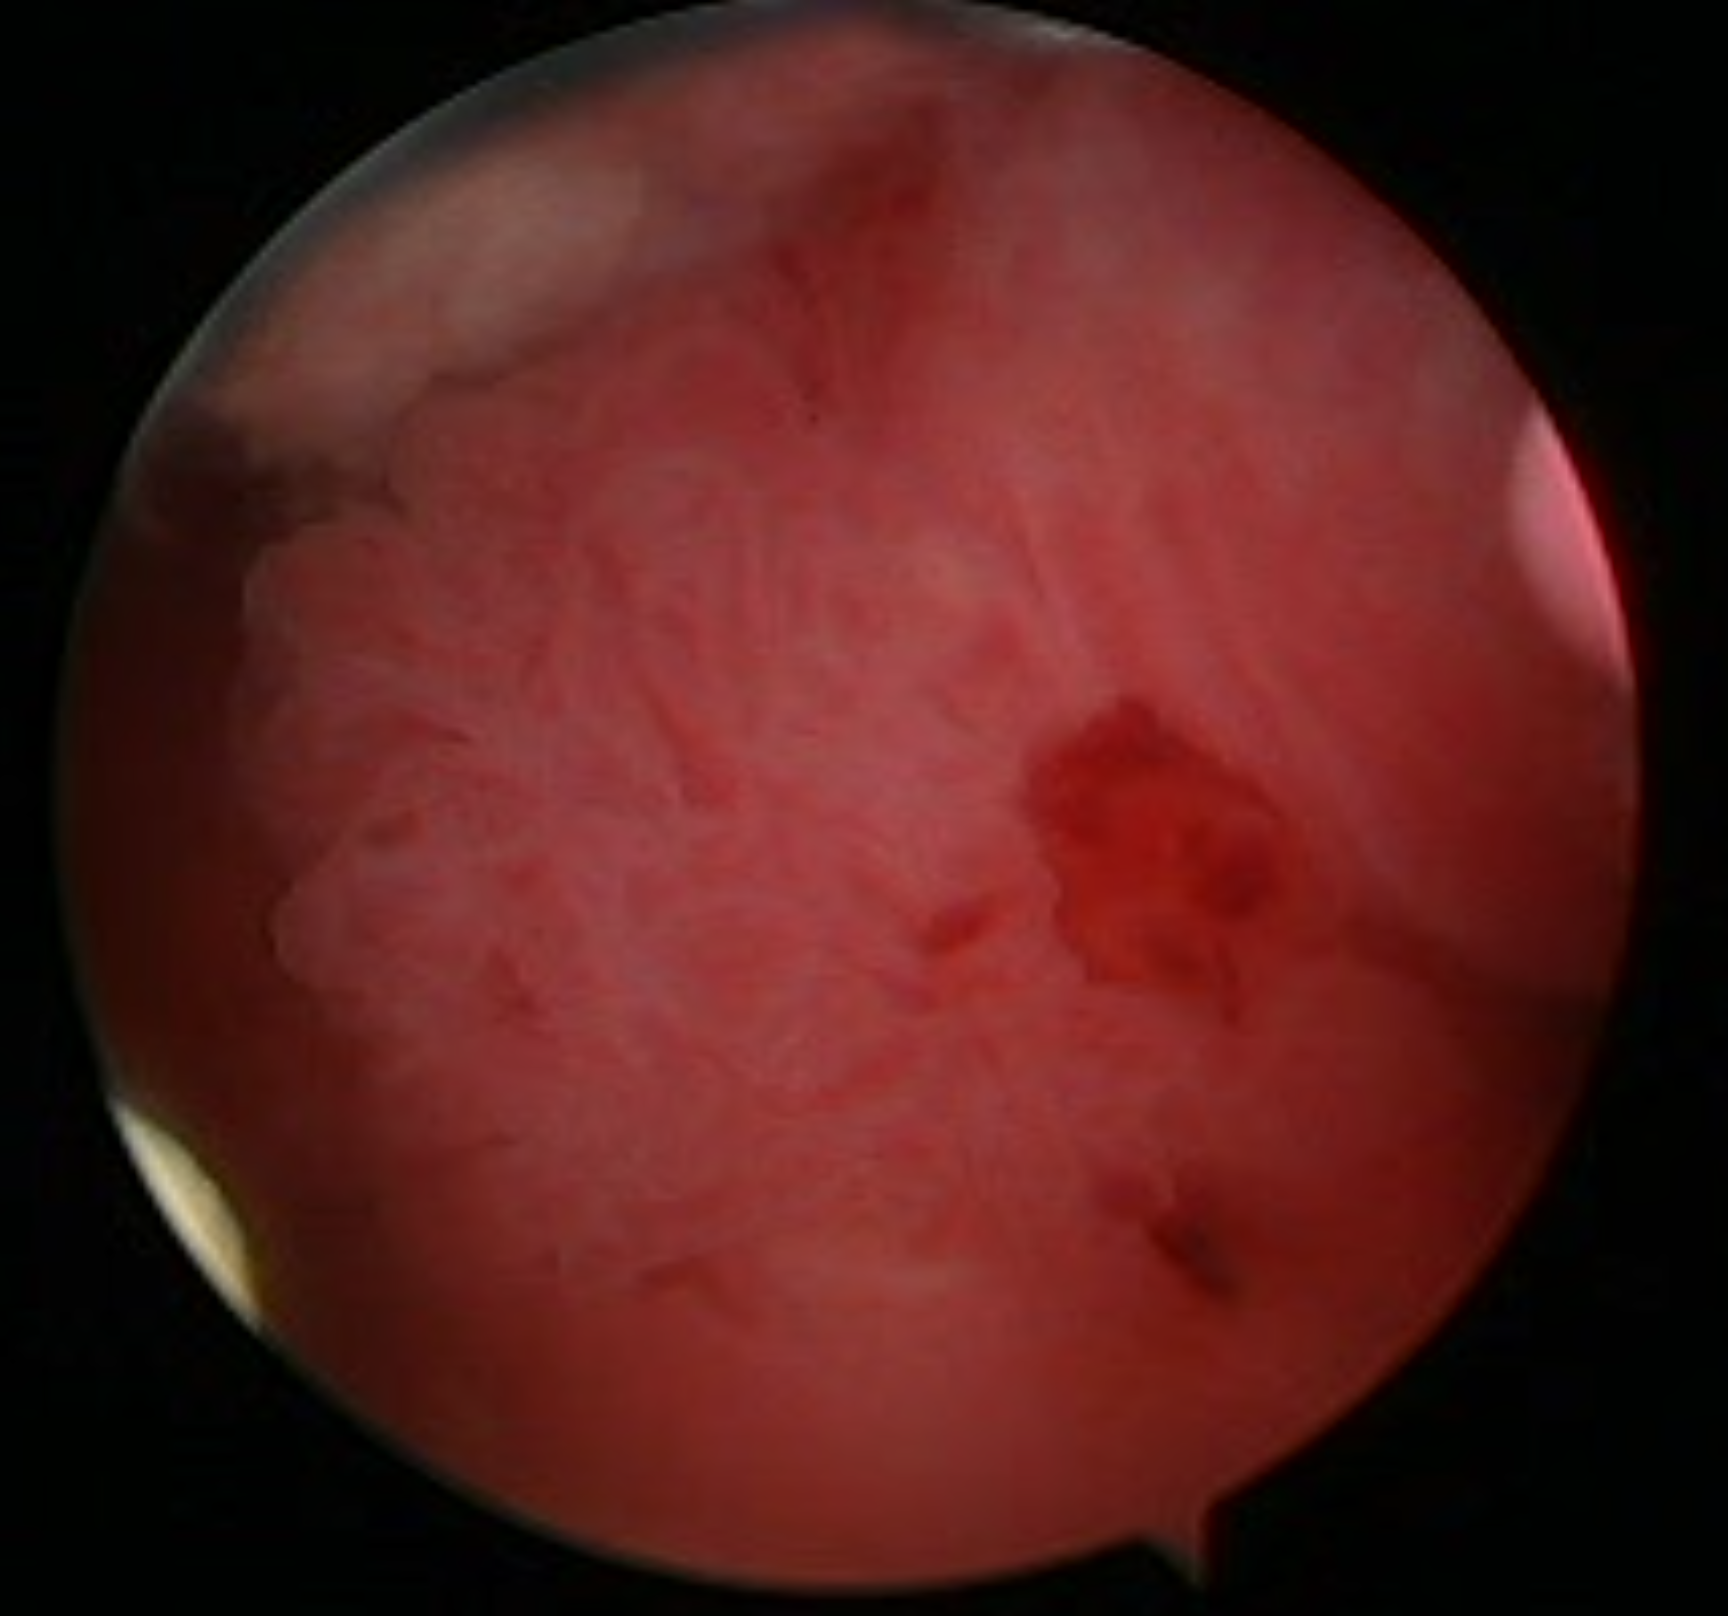
Modality: WLC
Class: Malignant
Subclass: HighGradePapillary
Secondary subclass: CIS
Lesion: L1
Stage: T2
Morphology: Papillary
Bladder cancer association: Yes